Question: There is no mention on the internet what on earth is a userAgent, what do I pass as its value and what is it used for. No documentation, nothing.
Also, how do I obtain "videoRepresentations" and what is it?

'''
// Build the video renderer.
DataSource videoDataSource = new HttpDataSource(userAgent, HttpDataSource.REJECT_PAYWALL_TYPES, bandwidthMeter);
ChunkSource videoChunkSource = new DashChunkSource(videoDataSource, new AdaptiveEvaluator(bandwidthMeter), videoRepresentations);
ChunkSampleSource videoSampleSource = new ChunkSampleSource(videoChunkSource, loadControl, VIDEO_BUFFER_SEGMENTS * BUFFER_SEGMENT_SIZE, true);
MediaCodecVideoTrackRenderer videoRenderer = new MediaCodecVideoTrackRenderer(videoSampleSource, null, true, MediaCodec.VIDEO_SCALING_MODE_SCALE_TO_FIT, 0, mainHandler, playerActivity, 50);
// Build the audio renderer.
DataSource audioDataSource = new HttpDataSource(userAgent, HttpDataSource.REJECT_PAYWALL_TYPES, bandwidthMeter);
ChunkSource audioChunkSource = new DashChunkSource(audioDataSource, new FormatEvaluator.FixedEvaluator(), audioRepresentation);
SampleSource audioSampleSource = new ChunkSampleSource(audioChunkSource, loadControl, AUDIO_BUFFER_SEGMENTS * BUFFER_SEGMENT_SIZE, true);
MediaCodecAudioTrackRenderer audioRenderer = new MediaCodecAudioTrackRenderer(audioSampleSource, null, true);
'''
Documentation is extremely insufficient
<URL>
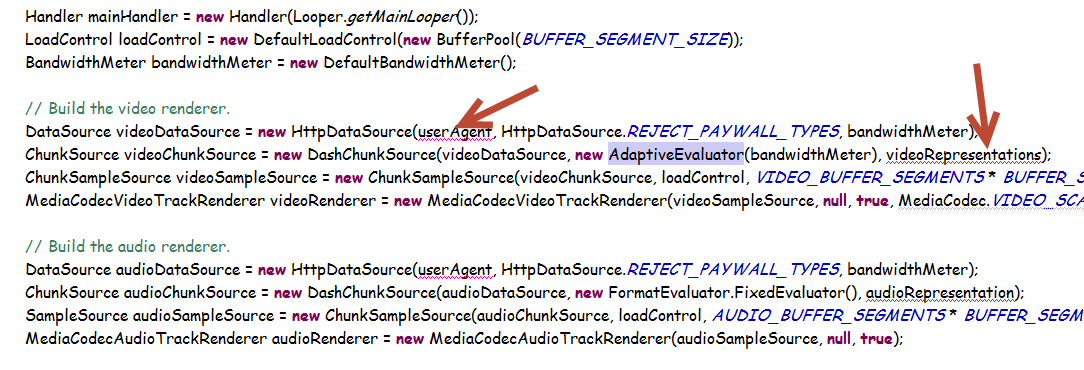
Answer: '''
private RendererBuilder getRendererBuilder() {
String userAgent = DemoUtil.getUserAgent(this);
switch (contentType) {
case DemoUtil.TYPE_SS:
return new SmoothStreamingRendererBuilder(userAgent, contentUri.toString(), contentId,
new SmoothStreamingTestMediaDrmCallback(), debugTextView);
case DemoUtil.TYPE_DASH:
return new DashRendererBuilder(userAgent, contentUri.toString(), contentId,
new WidevineTestMediaDrmCallback(contentId), debugTextView);
default:
return new DefaultRendererBuilder(this, contentUri, debugTextView);
}
}
'''
Above code from below link where whole code available with project you just download and use it.
<URL>
<URL>